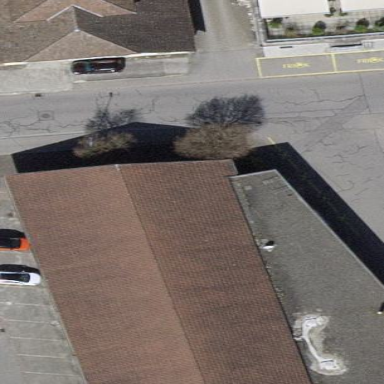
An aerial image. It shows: Cinema building.